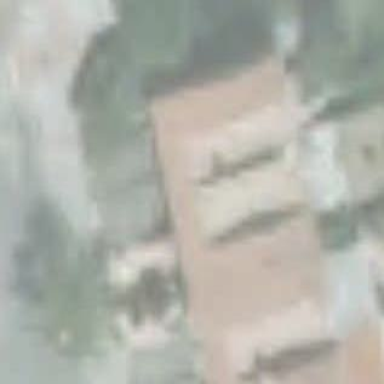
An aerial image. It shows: Terrace building with pitched roof oriented across.